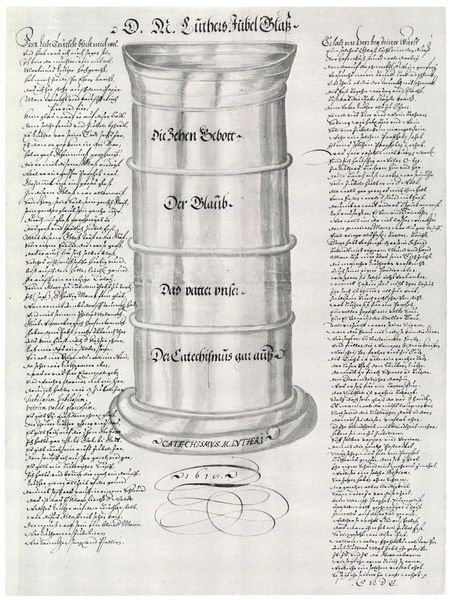
Titel: D.M. Luthers Jubel Glaß
Institution: (Seriendruck)
Schlagwörter: weiß, glas, grau, schwarz, symbol, säule, zeichnung, ornament, zylinder, sockel, kelch, rund, kübel, schrift, papier, grafik, schichten, spalten, verzierung, metall, deutsch, becher, tusche, kolonnen, gefäß, buch, ringe, glaube, druck, radierung, stich, seite, illustration, schwarzweiß, text, beschriftung, überschrift, bleistift, fass, entwurf, darstellung, schematisch, tinte, schema, schnörkel, fabel, luther, gebote, zeilen, basis, kupferstich, schaft, fraktur, behälter, metal, handschrift, lavierung, schlingen, beschreibung, aufbau, schreibschrift, säulenschaft, beschriftet, konzept, hanschrift, röhre, spalte, fibel, füller, module, säulentrommeln, unterteilt, die zehn gebote, füllfeder, katechismus, 10 gebote, catechismus, luth